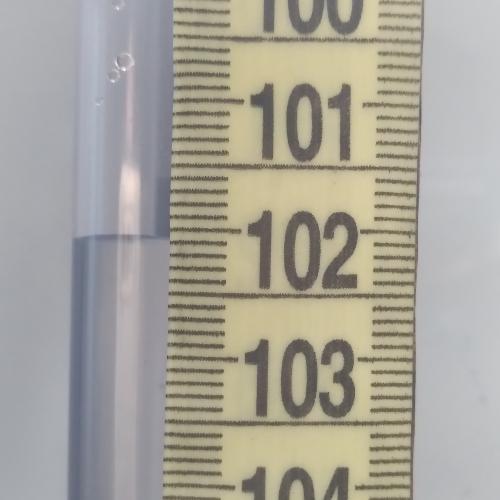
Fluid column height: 102.1 cm